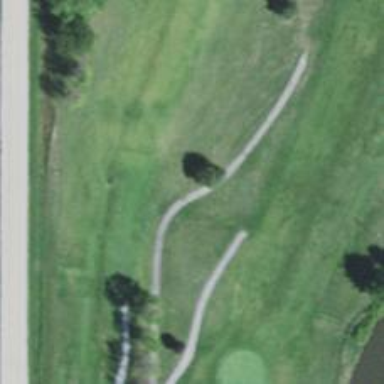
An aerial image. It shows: Pathway for golfing.